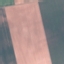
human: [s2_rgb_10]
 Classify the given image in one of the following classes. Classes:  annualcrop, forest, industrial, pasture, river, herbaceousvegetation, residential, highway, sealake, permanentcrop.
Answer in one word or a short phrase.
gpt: AnnualCrop